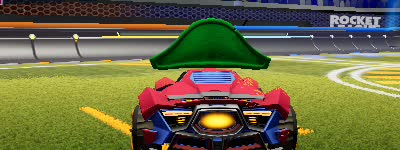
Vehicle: werewolf